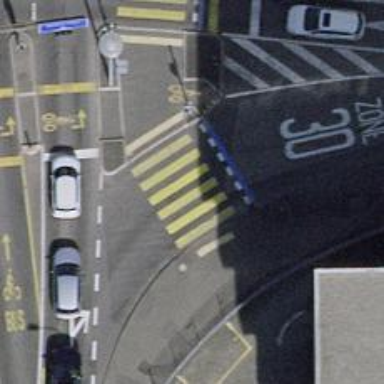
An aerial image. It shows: Road crossing with traffic signals.